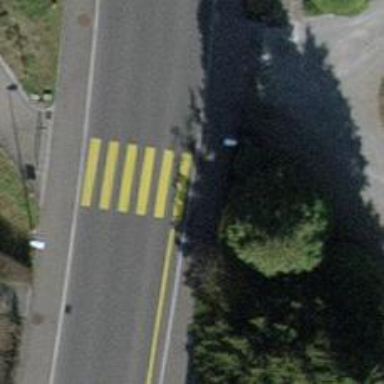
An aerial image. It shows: Kerb serving as barrier.